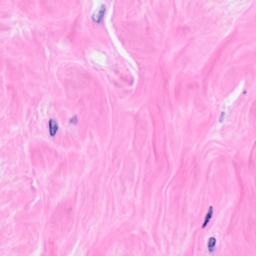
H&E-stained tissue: Breast